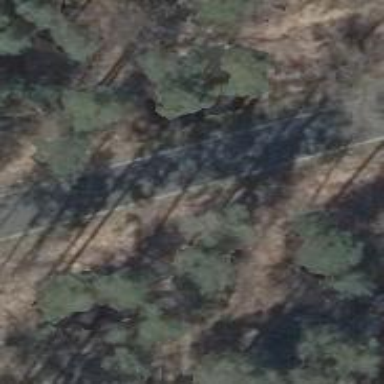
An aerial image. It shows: Dirt track road with grade 4 tracktype.